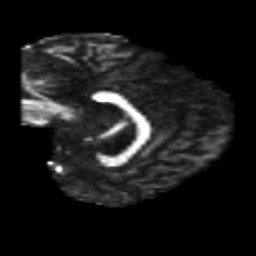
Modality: FA
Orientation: sagittal
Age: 35
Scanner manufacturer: philips
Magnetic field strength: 3 T
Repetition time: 8.705 s
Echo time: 0.1273 s